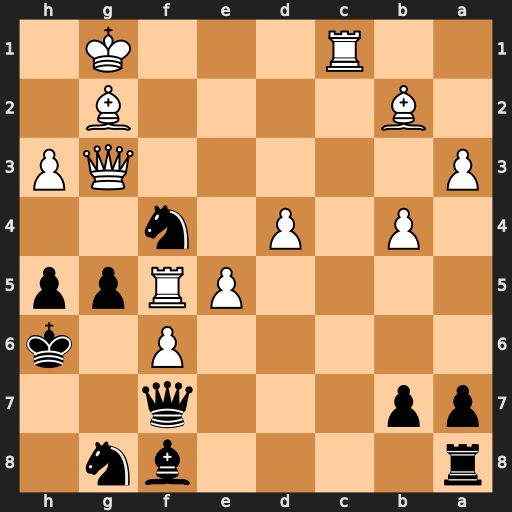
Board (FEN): r4bn1/pp3q2/5P1k/4PRpp/1P1P1n2/P5QP/1B4B1/2R3K1
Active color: b
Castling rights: -
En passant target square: -
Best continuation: Ne2+ Kh2 Nxg3